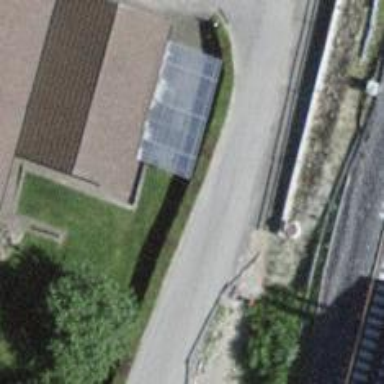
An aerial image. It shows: Garage.